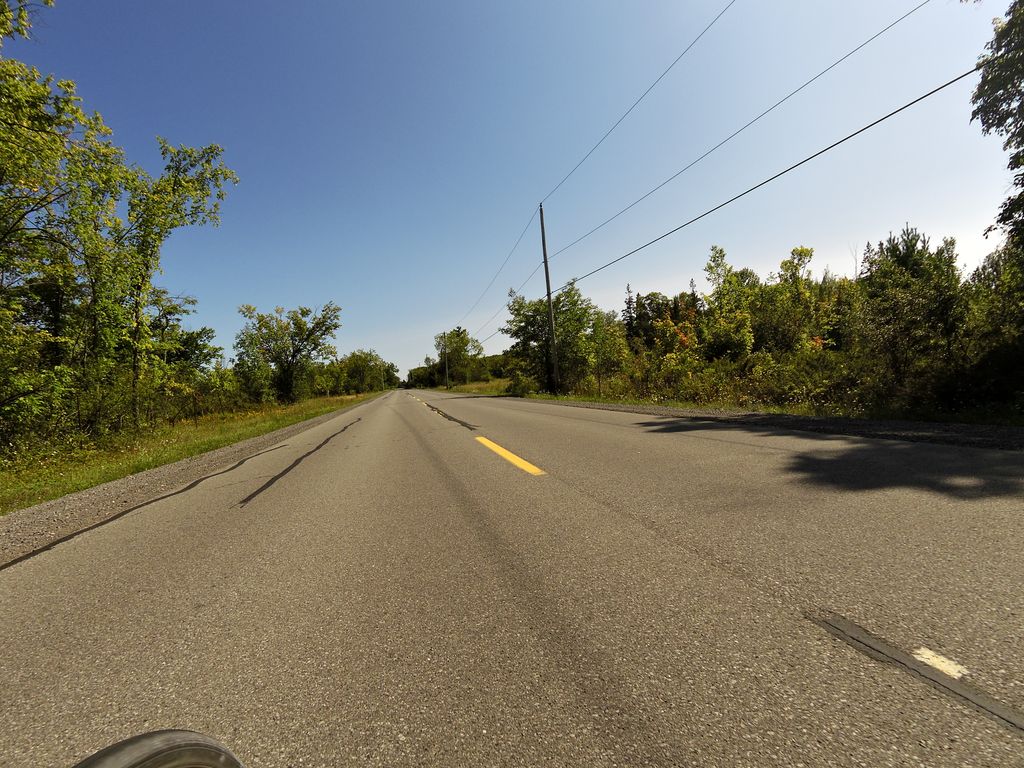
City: ottawa-gatineau